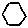
Label: hexagon